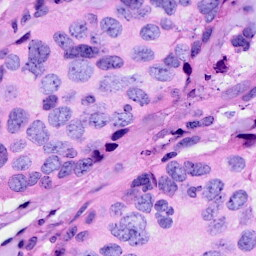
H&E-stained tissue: Breast